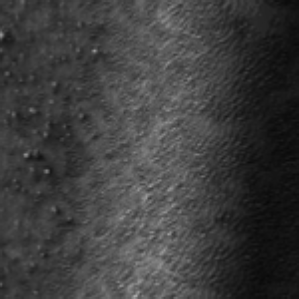
Label: frost